Question: I have a few problems with our company website. My colleague left the '.htaccess' file inside the '_control' directory like this:
'''
# Virtual site directory
#
# This script lets us make use of default
# versions of files used in a typical site.
# When a request on the site is made for a file
# that doesn't exist, instead of a 404 we rewrite
# the path to /_control/site/
#
# Any file in the directory this script is in will
# take precedence over this script, so this script
# only comes into play if the file does not exist.
# First, set up URL rewriting
Options +FollowSymLinks
RewriteEngine On
# Add trailing slash for directories
# TODO: fix if site not in root dir (e.g. DEV server)
RewriteCond %{REQUEST_FILENAME} !-f
RewriteCond %{REQUEST_URI} !.+\.(php|js|css|gif|jpg|jpeg|png)$ [NC]
RewriteCond %{REQUEST_URI} !.*/$
RewriteRule ^(.*)$ /$1/ [L,R=301]
# This Apache mod_rewrite rule checks to see
# if the requested file exists, if it doesn't
# then we rewrite to the respective site location.
RewriteCond %{REQUEST_FILENAME} !-f
RewriteCond %{REQUEST_FILENAME} !-d
RewriteCond %{REQUEST_FILENAME} !^.*/_control/(admin|common).*$
RewriteCond %{REQUEST_FILENAME} !^.*/_control/site/.*$
RewriteRule ^(.*)$ site/$1 [L]
'''
The structure of my application looks like:

Everything was working OK but about a week ago, our mysite.com/admin and 404 page started redirecting to the hosting company's website. DaveG has already answered first part of the problem here: <URL> and I was able to get the virtual directories working. I am still having problems with the 404 page. Am I missing something or making a mistake?
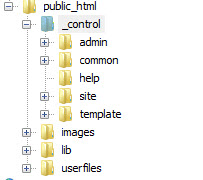
Answer: What you are doing now, is telling the webserver to look for all non-existing pages and directories in another folder (_control). This does not give a solution for typo's, non-existing pages etc. If you want to solve this, you could use:
'''
RewriteCond %{REQUEST_FILENAME} !-f
RewriteCond %{REQUEST_FILENAME} !-d
RewriteCond %{REQUEST_FILENAME} !^.*/_control/(admin|common).*$
RewriteCond %{REQUEST_FILENAME} !^.*/_control/site/.*$
RewriteRule ^(.*)$ site/errhandler.php?file=$1 [L]
'''
and make a file called 'errhandler.php', which displays a custom 404-page and (for example) give possible alternatives based on a database search or whatever. You could then use '$_GET['file']' to display the original filename.